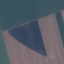
Label: AnnualCrop